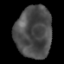
Tissue: lung
Cell type: Endothelial cells
Senescence score: 0.1554
Nuclear area (px): 1845
Mean DAPI intensity: 76.273